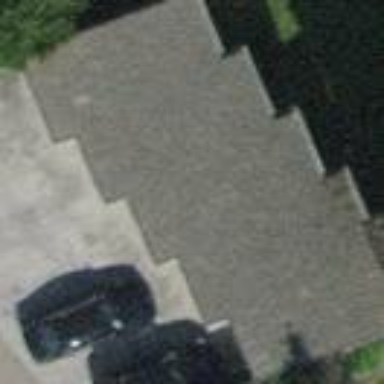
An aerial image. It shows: Group of garages.